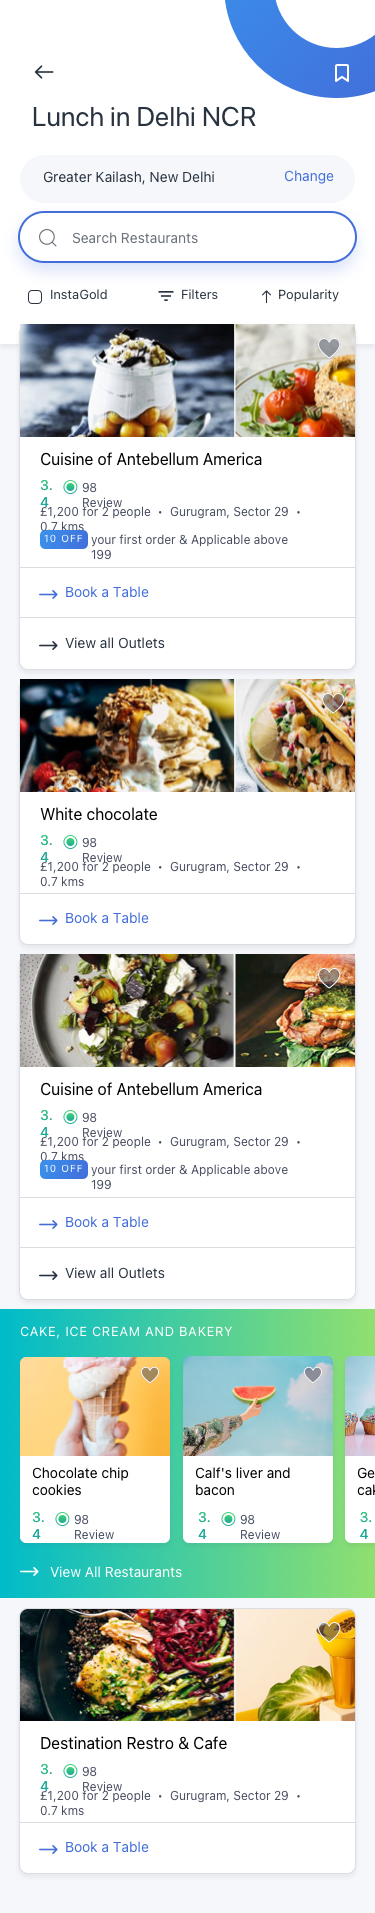
Text in this UI design:
Lunch in Delhi NCR
Filters
Popularity
InstaGold
Greater Kailash, New Delhi
Change
Search Restaurants
your first order & Applicable above 199
Book a Table

View all Outlets
98 Review
3.4
Cuisine of Antebellum America
£1,200 for 2 people  •  Gurugram, Sector 29  •  0.7 kms
10 OFF
Book a Table

View all Outlets
98 Review
3.4
Cuisine of Antebellum America
£1,200 for 2 people  •  Gurugram, Sector 29  •  0.7 kms
10 OFF
your first order & Applicable above 199
Book a Table

98 Review
3.4
White chocolate
£1,200 for 2 people  •  Gurugram, Sector 29  •  0.7 kms
Book a Table

98 Review
3.4
Destination Restro & Cafe
£1,200 for 2 people  •  Gurugram, Sector 29  •  0.7 kms
View All Restaurants
Cake, Ice Cream and Bakery
98 Review
3.4
Chocolate chip cookies
3.4
German chocolate cake
98 Review
3.4
Calf's liver and bacon